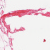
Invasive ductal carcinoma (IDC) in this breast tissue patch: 0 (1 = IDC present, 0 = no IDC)